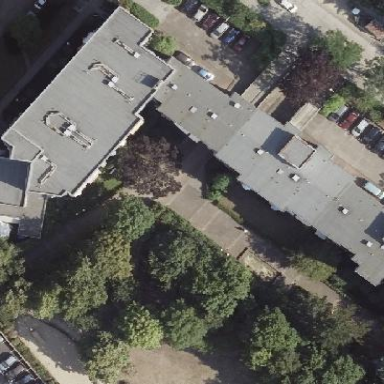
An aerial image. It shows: Apartment building with flat roof.